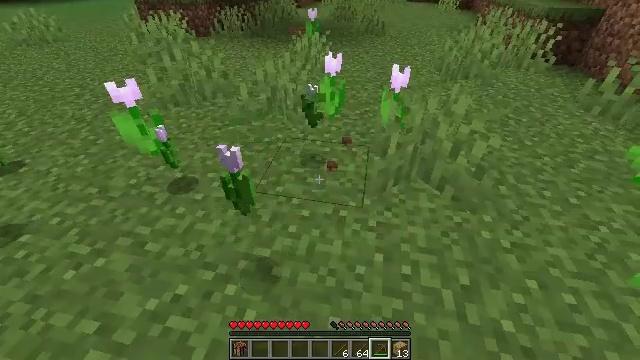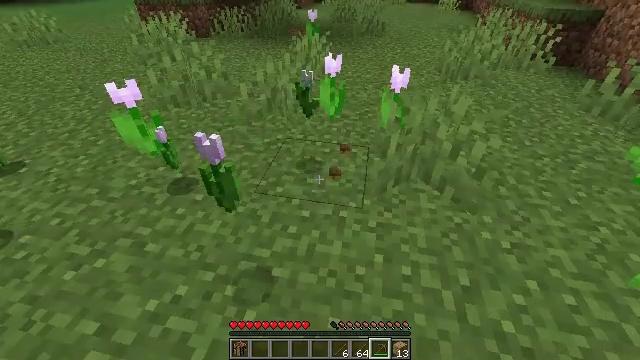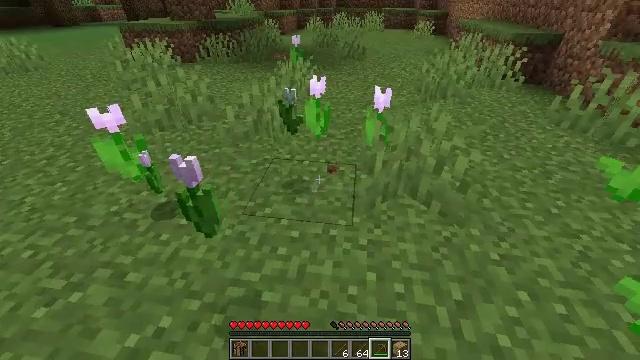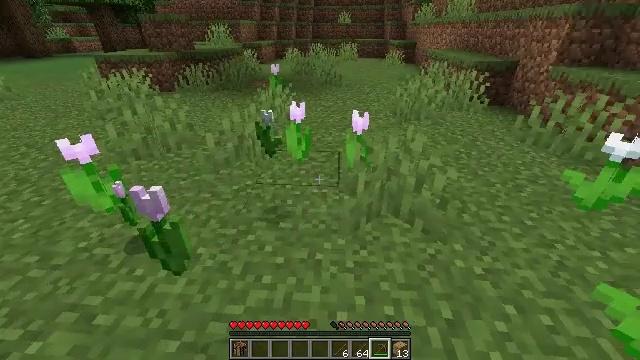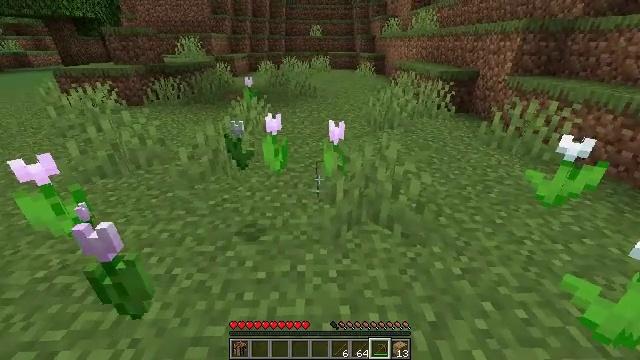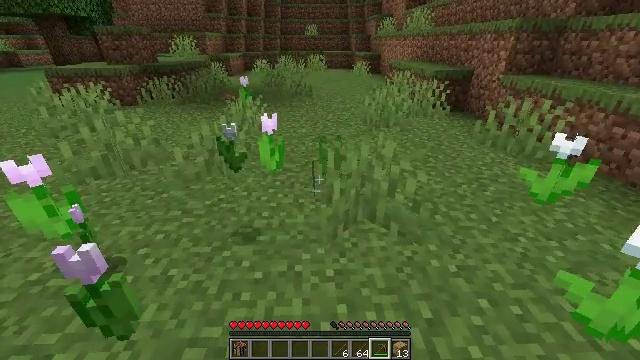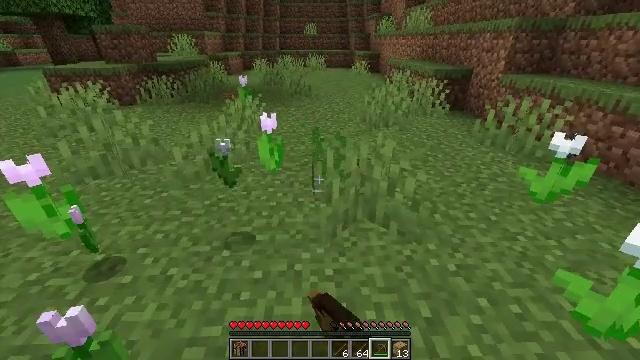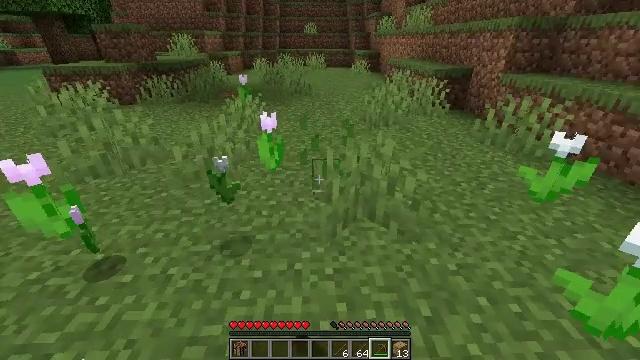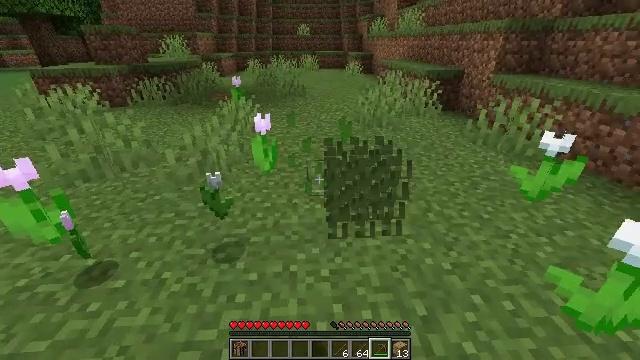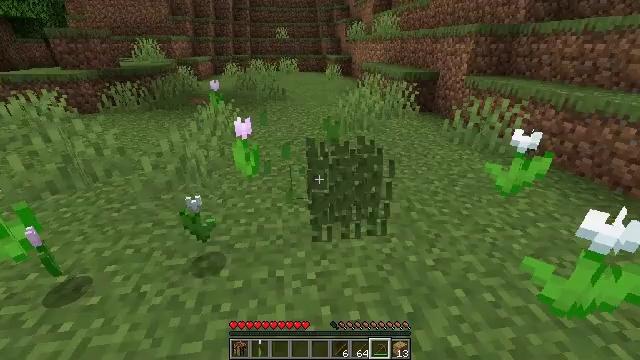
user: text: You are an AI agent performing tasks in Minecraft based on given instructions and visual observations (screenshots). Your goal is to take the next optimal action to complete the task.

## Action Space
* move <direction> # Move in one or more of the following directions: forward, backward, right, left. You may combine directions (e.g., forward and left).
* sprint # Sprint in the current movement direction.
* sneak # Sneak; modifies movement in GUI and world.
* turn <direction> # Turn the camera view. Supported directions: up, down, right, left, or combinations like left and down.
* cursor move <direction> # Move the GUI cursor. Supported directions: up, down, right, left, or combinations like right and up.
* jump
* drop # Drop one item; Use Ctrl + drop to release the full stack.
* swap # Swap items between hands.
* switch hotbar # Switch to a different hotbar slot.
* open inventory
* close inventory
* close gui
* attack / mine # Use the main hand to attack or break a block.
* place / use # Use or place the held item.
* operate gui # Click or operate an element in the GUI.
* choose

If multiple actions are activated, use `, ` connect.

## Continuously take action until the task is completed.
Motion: motion action
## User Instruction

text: Get the pink tulip for decoration.
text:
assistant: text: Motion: no_op
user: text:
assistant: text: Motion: turn right and up
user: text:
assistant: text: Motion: turn right and up
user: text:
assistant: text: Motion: turn right and up
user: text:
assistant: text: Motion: attack / mine
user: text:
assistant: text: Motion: attack / mine
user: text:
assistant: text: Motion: attack / mine
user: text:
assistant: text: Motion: turn right, attack / mine
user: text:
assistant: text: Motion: turn right
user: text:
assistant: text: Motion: attack / mine